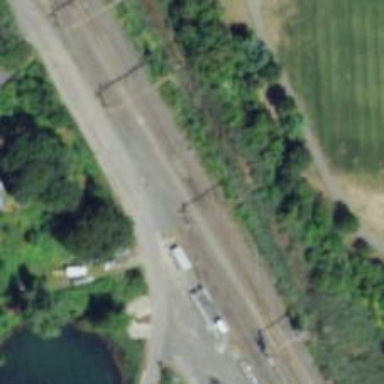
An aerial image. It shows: Railroad crossover.